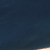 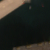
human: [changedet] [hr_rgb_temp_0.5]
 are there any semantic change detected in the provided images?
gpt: An artificial island was realized in the sea.